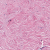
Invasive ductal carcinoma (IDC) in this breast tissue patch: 1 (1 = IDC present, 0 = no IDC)